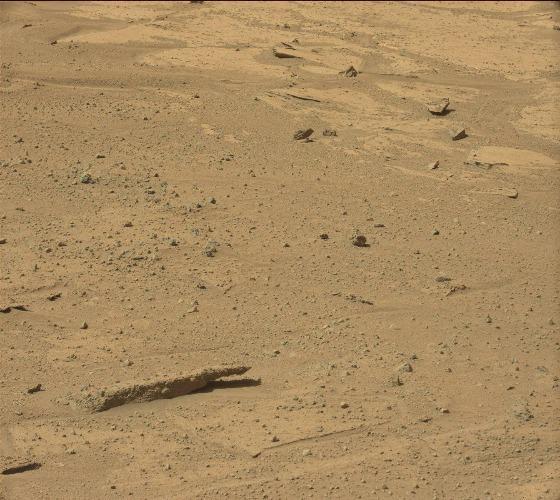
Terrain classes present: Bedrock, Gravel / Sand / Soil, Rock, Shadow